Question: We have a module deployed on 'tomcat 7' in production and using 'javamelody 1.49.0' to analyze performance.
Our infrastructure team reported an issue in production where 'Javamelody's' Counter seemed to take around '900 MB' potentially due to a memory leak. is this a known issue. It happens after few days of usage like every other week and we do NOT know what is causing this.
Does anyone have an idea on this ?

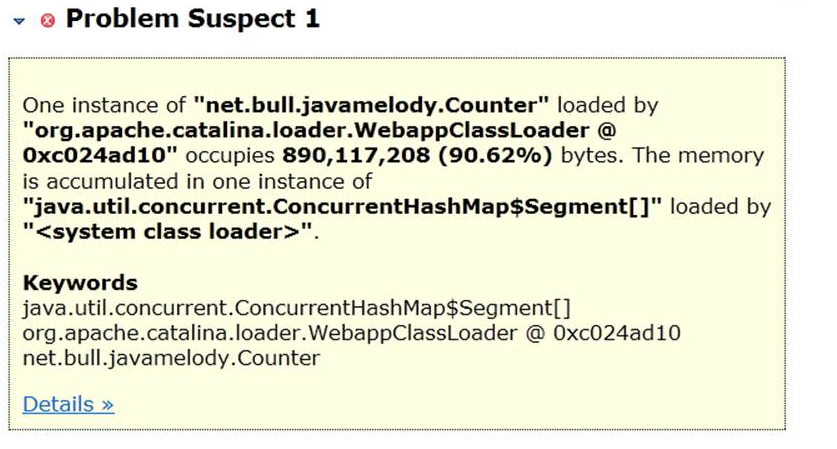
Answer: We recently had this exact same issue because we had mis-configured the 'javamelody.storage-directory'.
JavaMelody logs someting like: 'exception while collecting data: java.io.IOException: JavaMelody directory can't be created: /path/to/storage/dir/_4814f02a7626' in the logs section of the web-interface.
It appears that Java Melody keeps all request data in memory when it is unable to write its data to the storage location causing this massive memory leak. This memory leak turns up in the heap dump as an huge instance of class 'net.bull.javamelody.internal.model.Counter'.